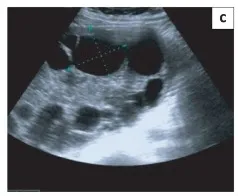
An indication of the largest splenic cyst measuring 4.8 cm x 4.0 cm.
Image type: radiology (ultrasound)